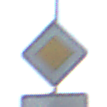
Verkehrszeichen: Vorfahrtsstrasse
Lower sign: VerlaufVorfahrtsstrasse6
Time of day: MorningAfternoon
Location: Outdoor (Nature)
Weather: PartlyCloudy
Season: NotSpecified
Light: Natural